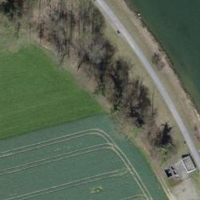
EUNIS habitat code: 52
Species observed at this site:
Tachybaptus ruficollis
Corvus corone
Podiceps cristatus
Cyanistes caeruleus
Anas platyrhynchos
Aythya fuligula
Buteo buteo
Columba palumbus
Turdus merula
Phalacrocorax carbo
Poecile palustris
Larus michahellis
Cygnus olor
Ardea alba
Parus major
Cuculus canorus
Milvus migrans
Milvus milvus
Certhia familiaris
Anser anser
Garrulus glandarius
Ciconia ciconia
Falco tinnunculus
Motacilla alba
Delichon urbicum